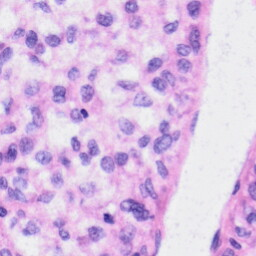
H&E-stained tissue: Liver